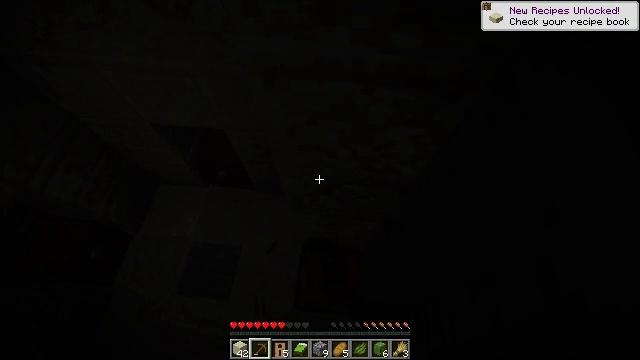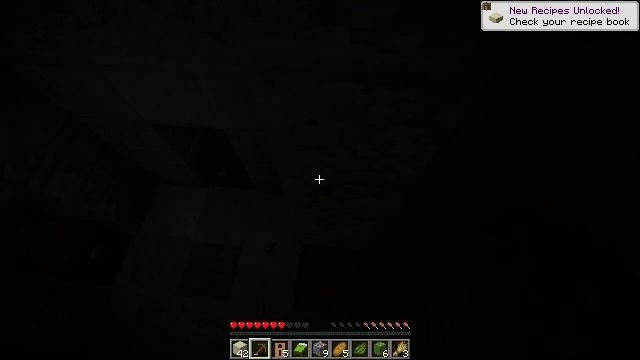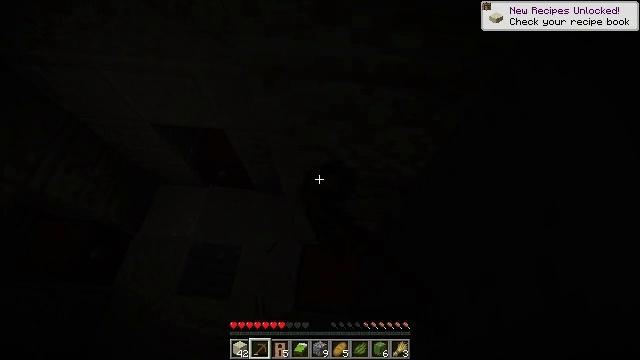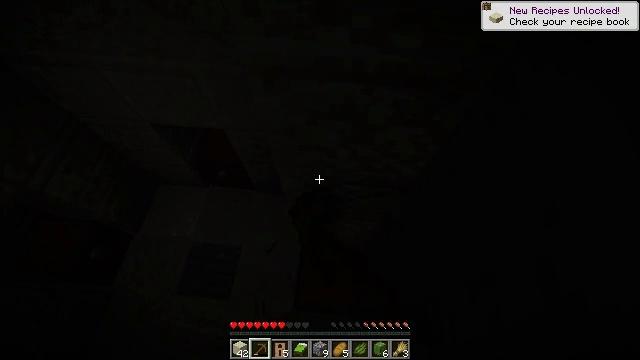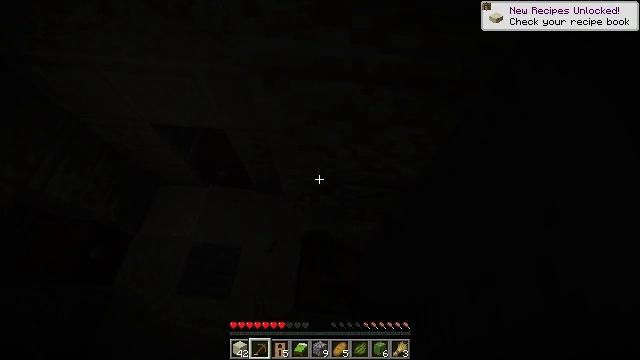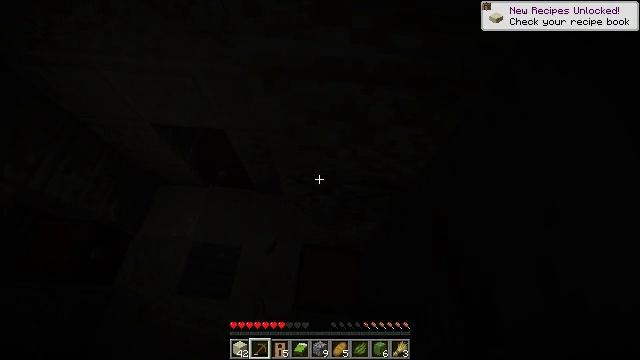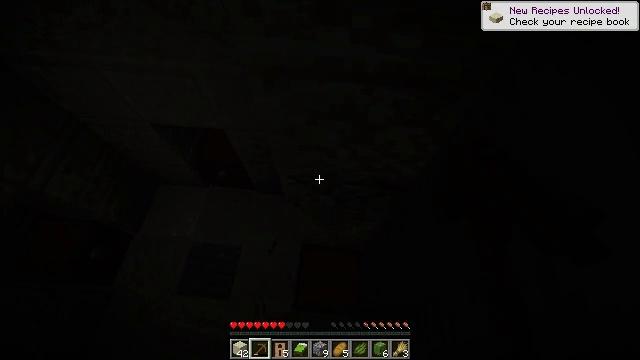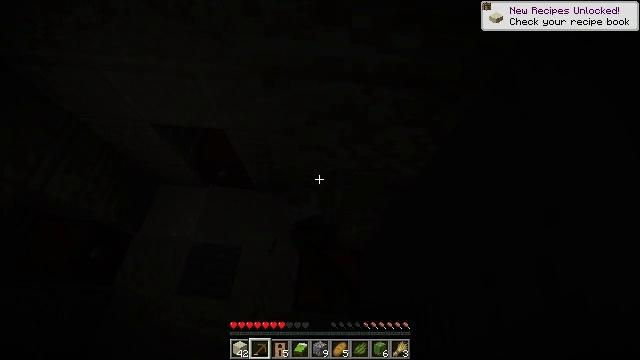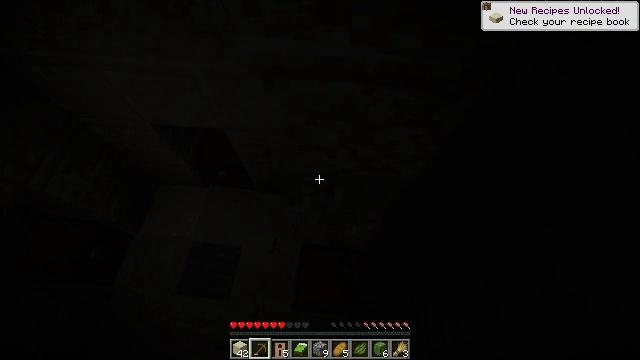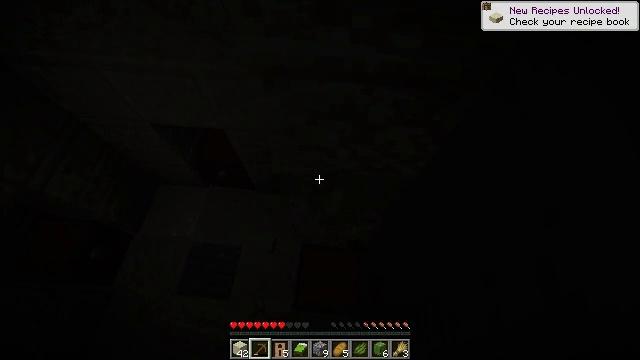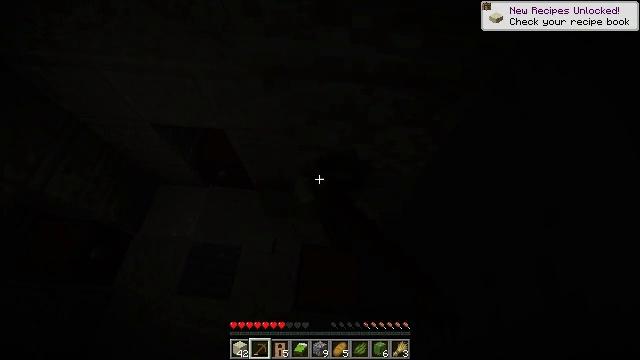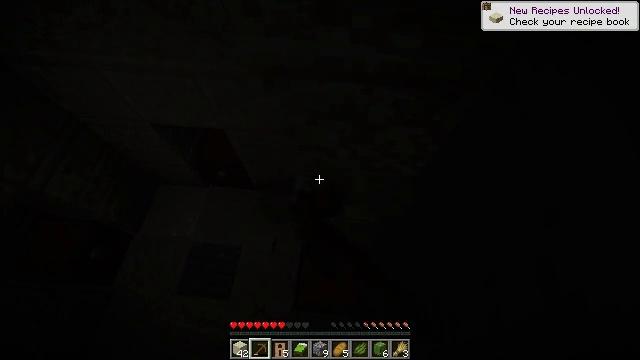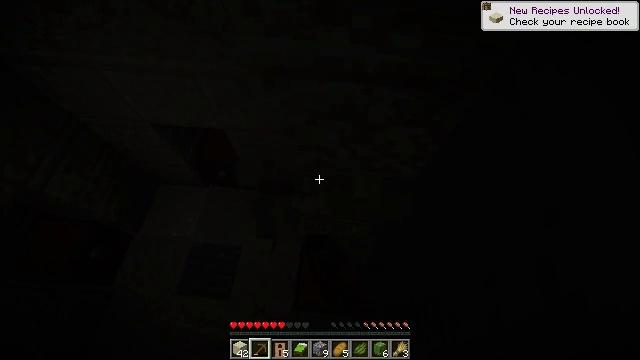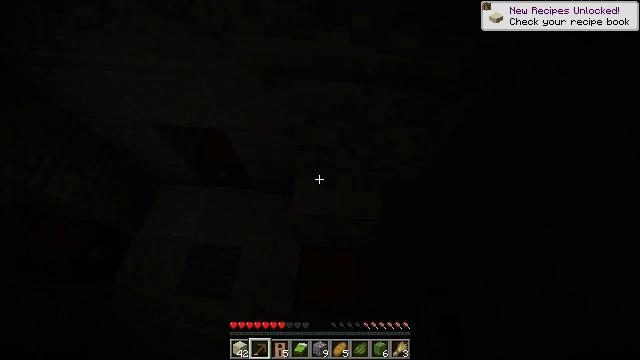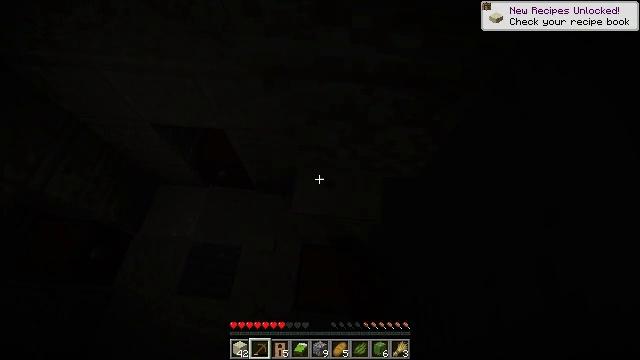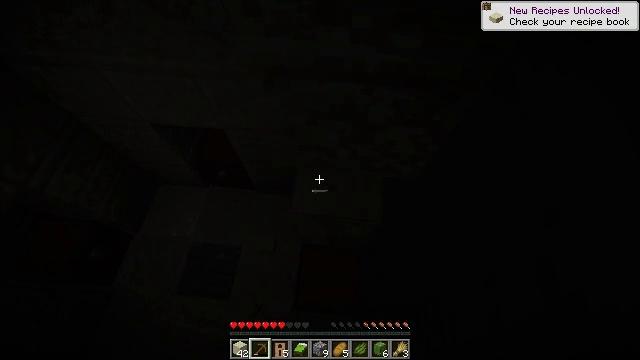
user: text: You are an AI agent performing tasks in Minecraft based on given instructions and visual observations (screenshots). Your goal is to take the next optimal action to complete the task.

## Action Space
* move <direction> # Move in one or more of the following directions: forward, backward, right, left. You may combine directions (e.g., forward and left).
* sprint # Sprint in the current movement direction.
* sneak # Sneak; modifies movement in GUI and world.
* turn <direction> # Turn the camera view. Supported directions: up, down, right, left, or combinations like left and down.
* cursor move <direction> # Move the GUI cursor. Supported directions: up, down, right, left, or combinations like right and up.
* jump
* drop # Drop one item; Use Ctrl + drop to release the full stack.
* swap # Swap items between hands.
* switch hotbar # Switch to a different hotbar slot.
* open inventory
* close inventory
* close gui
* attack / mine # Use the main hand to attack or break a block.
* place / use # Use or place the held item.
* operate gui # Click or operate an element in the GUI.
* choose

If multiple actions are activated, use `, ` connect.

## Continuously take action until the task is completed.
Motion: motion action
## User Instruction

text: Dig up some cut sandstone blocks.
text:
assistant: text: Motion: attack / mine
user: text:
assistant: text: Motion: attack / mine
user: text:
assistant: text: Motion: attack / mine
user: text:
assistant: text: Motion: attack / mine
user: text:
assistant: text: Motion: attack / mine
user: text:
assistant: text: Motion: attack / mine
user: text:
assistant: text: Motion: attack / mine
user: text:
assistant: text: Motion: attack / mine
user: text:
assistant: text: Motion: attack / mine
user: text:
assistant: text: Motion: attack / mine
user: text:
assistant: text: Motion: attack / mine
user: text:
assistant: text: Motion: attack / mine
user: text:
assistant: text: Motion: attack / mine
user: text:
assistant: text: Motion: attack / mine
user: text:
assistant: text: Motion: no_op
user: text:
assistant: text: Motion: no_op
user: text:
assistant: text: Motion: turn left and down
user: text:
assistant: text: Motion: turn left and down
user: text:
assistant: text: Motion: turn left and down
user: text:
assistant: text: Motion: turn left and down
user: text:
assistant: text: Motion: turn left and down
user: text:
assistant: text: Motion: turn left
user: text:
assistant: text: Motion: turn left
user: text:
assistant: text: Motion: move forward and move right, turn left
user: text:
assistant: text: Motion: move forward and move right, turn left and up
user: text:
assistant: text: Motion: move forward and move right, turn left and up
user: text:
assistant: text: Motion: move forward and move right, turn left and up
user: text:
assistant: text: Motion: turn left and up
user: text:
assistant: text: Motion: turn left and up
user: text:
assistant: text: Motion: turn left